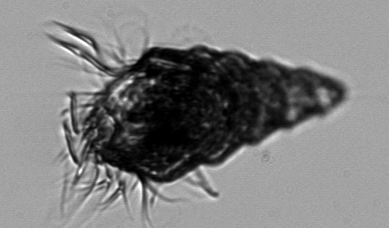
Label: Laboea_strobila